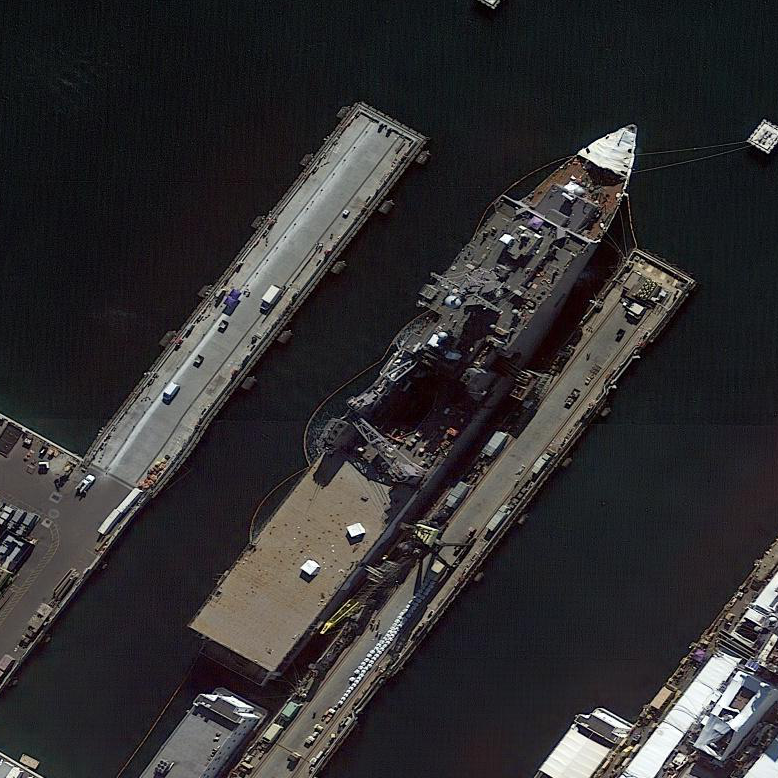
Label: combat